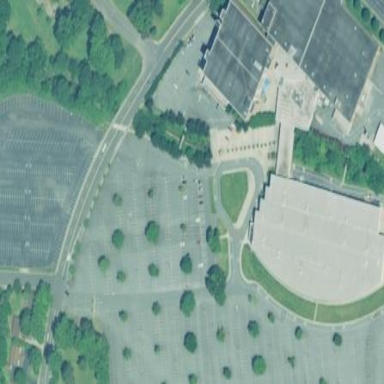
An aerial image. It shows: Conference centre.